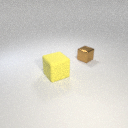
large yellow rubber cube to the left of small brown metal cube